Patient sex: M
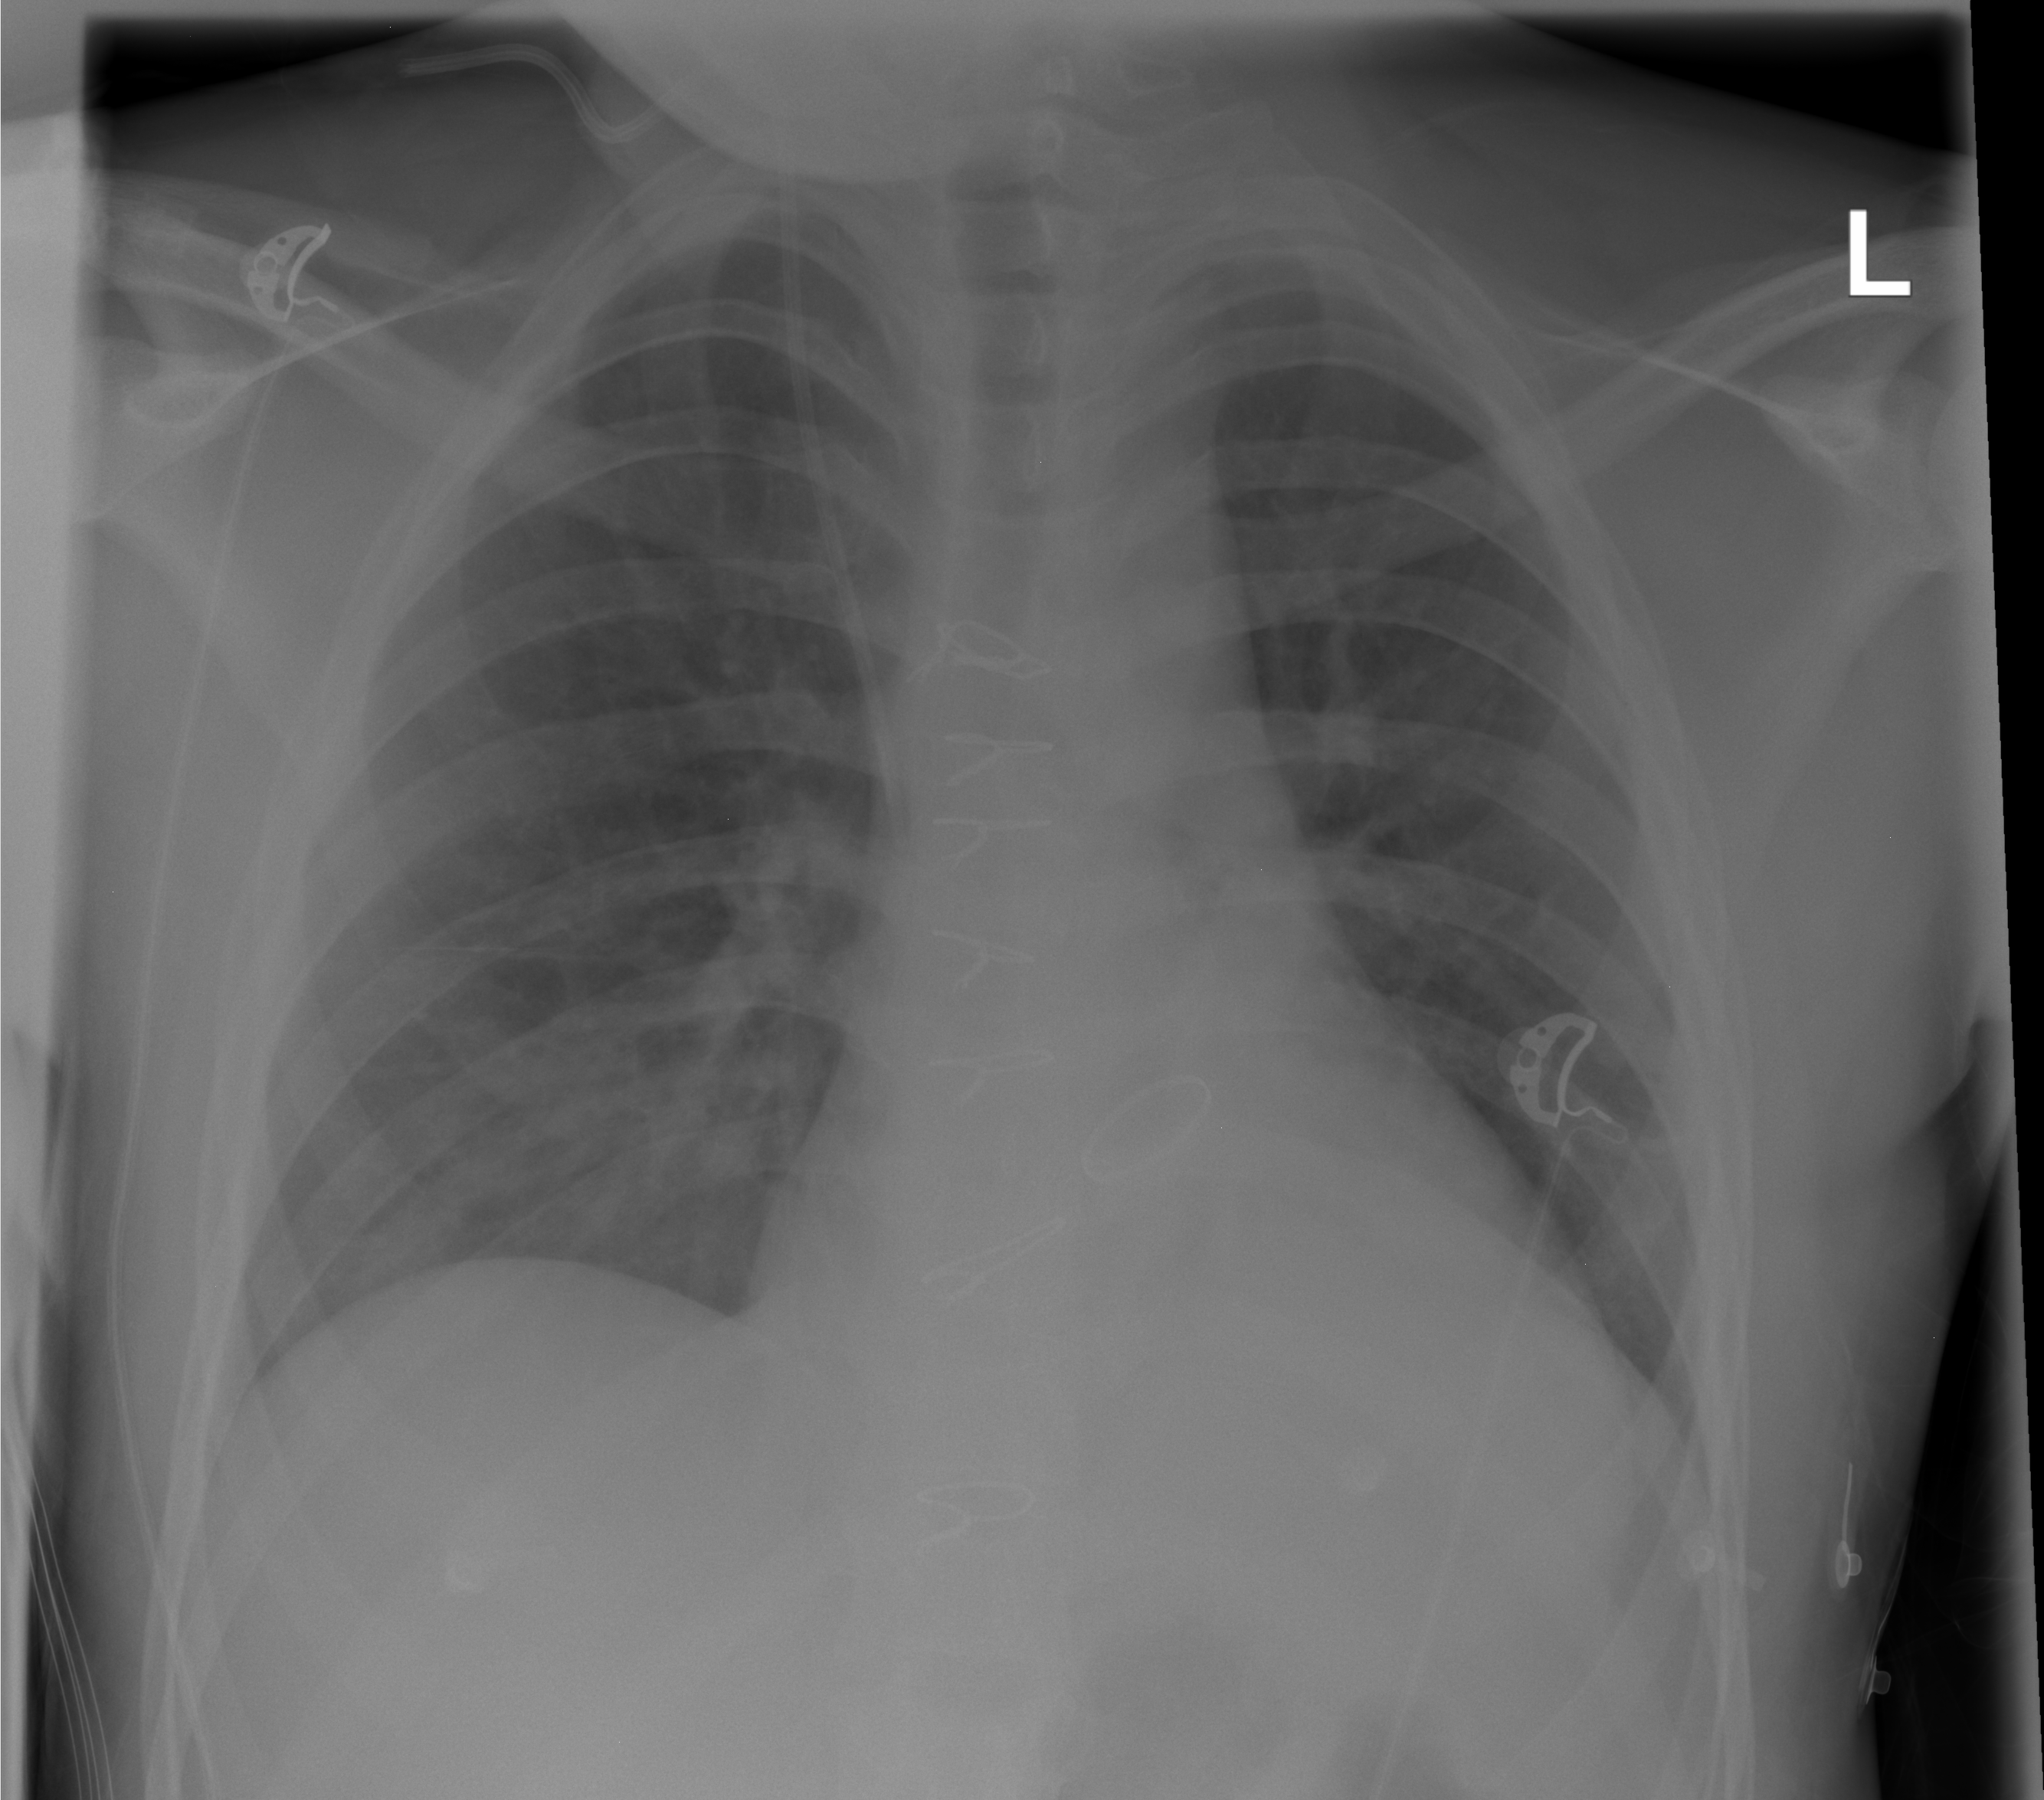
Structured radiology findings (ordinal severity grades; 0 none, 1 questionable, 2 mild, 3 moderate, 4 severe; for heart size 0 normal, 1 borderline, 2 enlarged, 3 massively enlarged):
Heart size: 1
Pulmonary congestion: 1
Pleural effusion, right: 0
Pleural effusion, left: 0
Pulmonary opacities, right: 2
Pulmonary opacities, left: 0
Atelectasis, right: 0
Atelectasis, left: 0